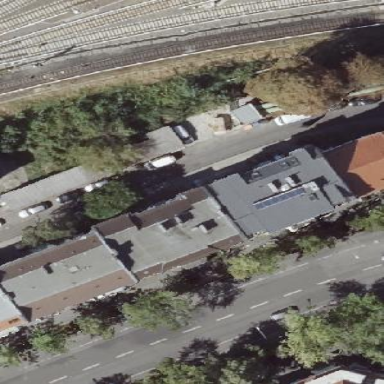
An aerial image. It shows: Apartments building with saltbox roof shape.